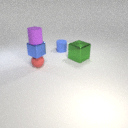
small purple rubber cylinder above small red rubber sphere